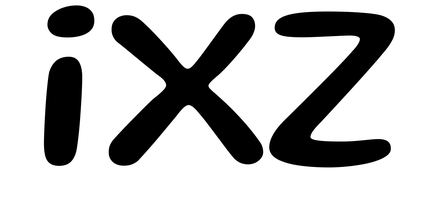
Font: Gluten_Regular